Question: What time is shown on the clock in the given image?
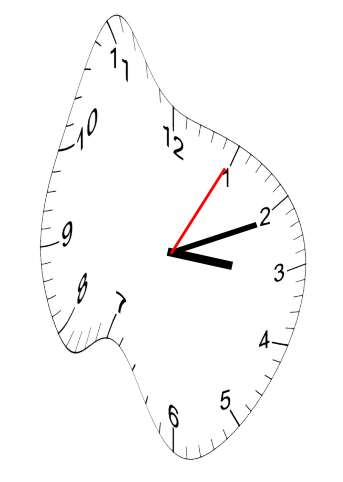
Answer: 03:11:05